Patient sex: F
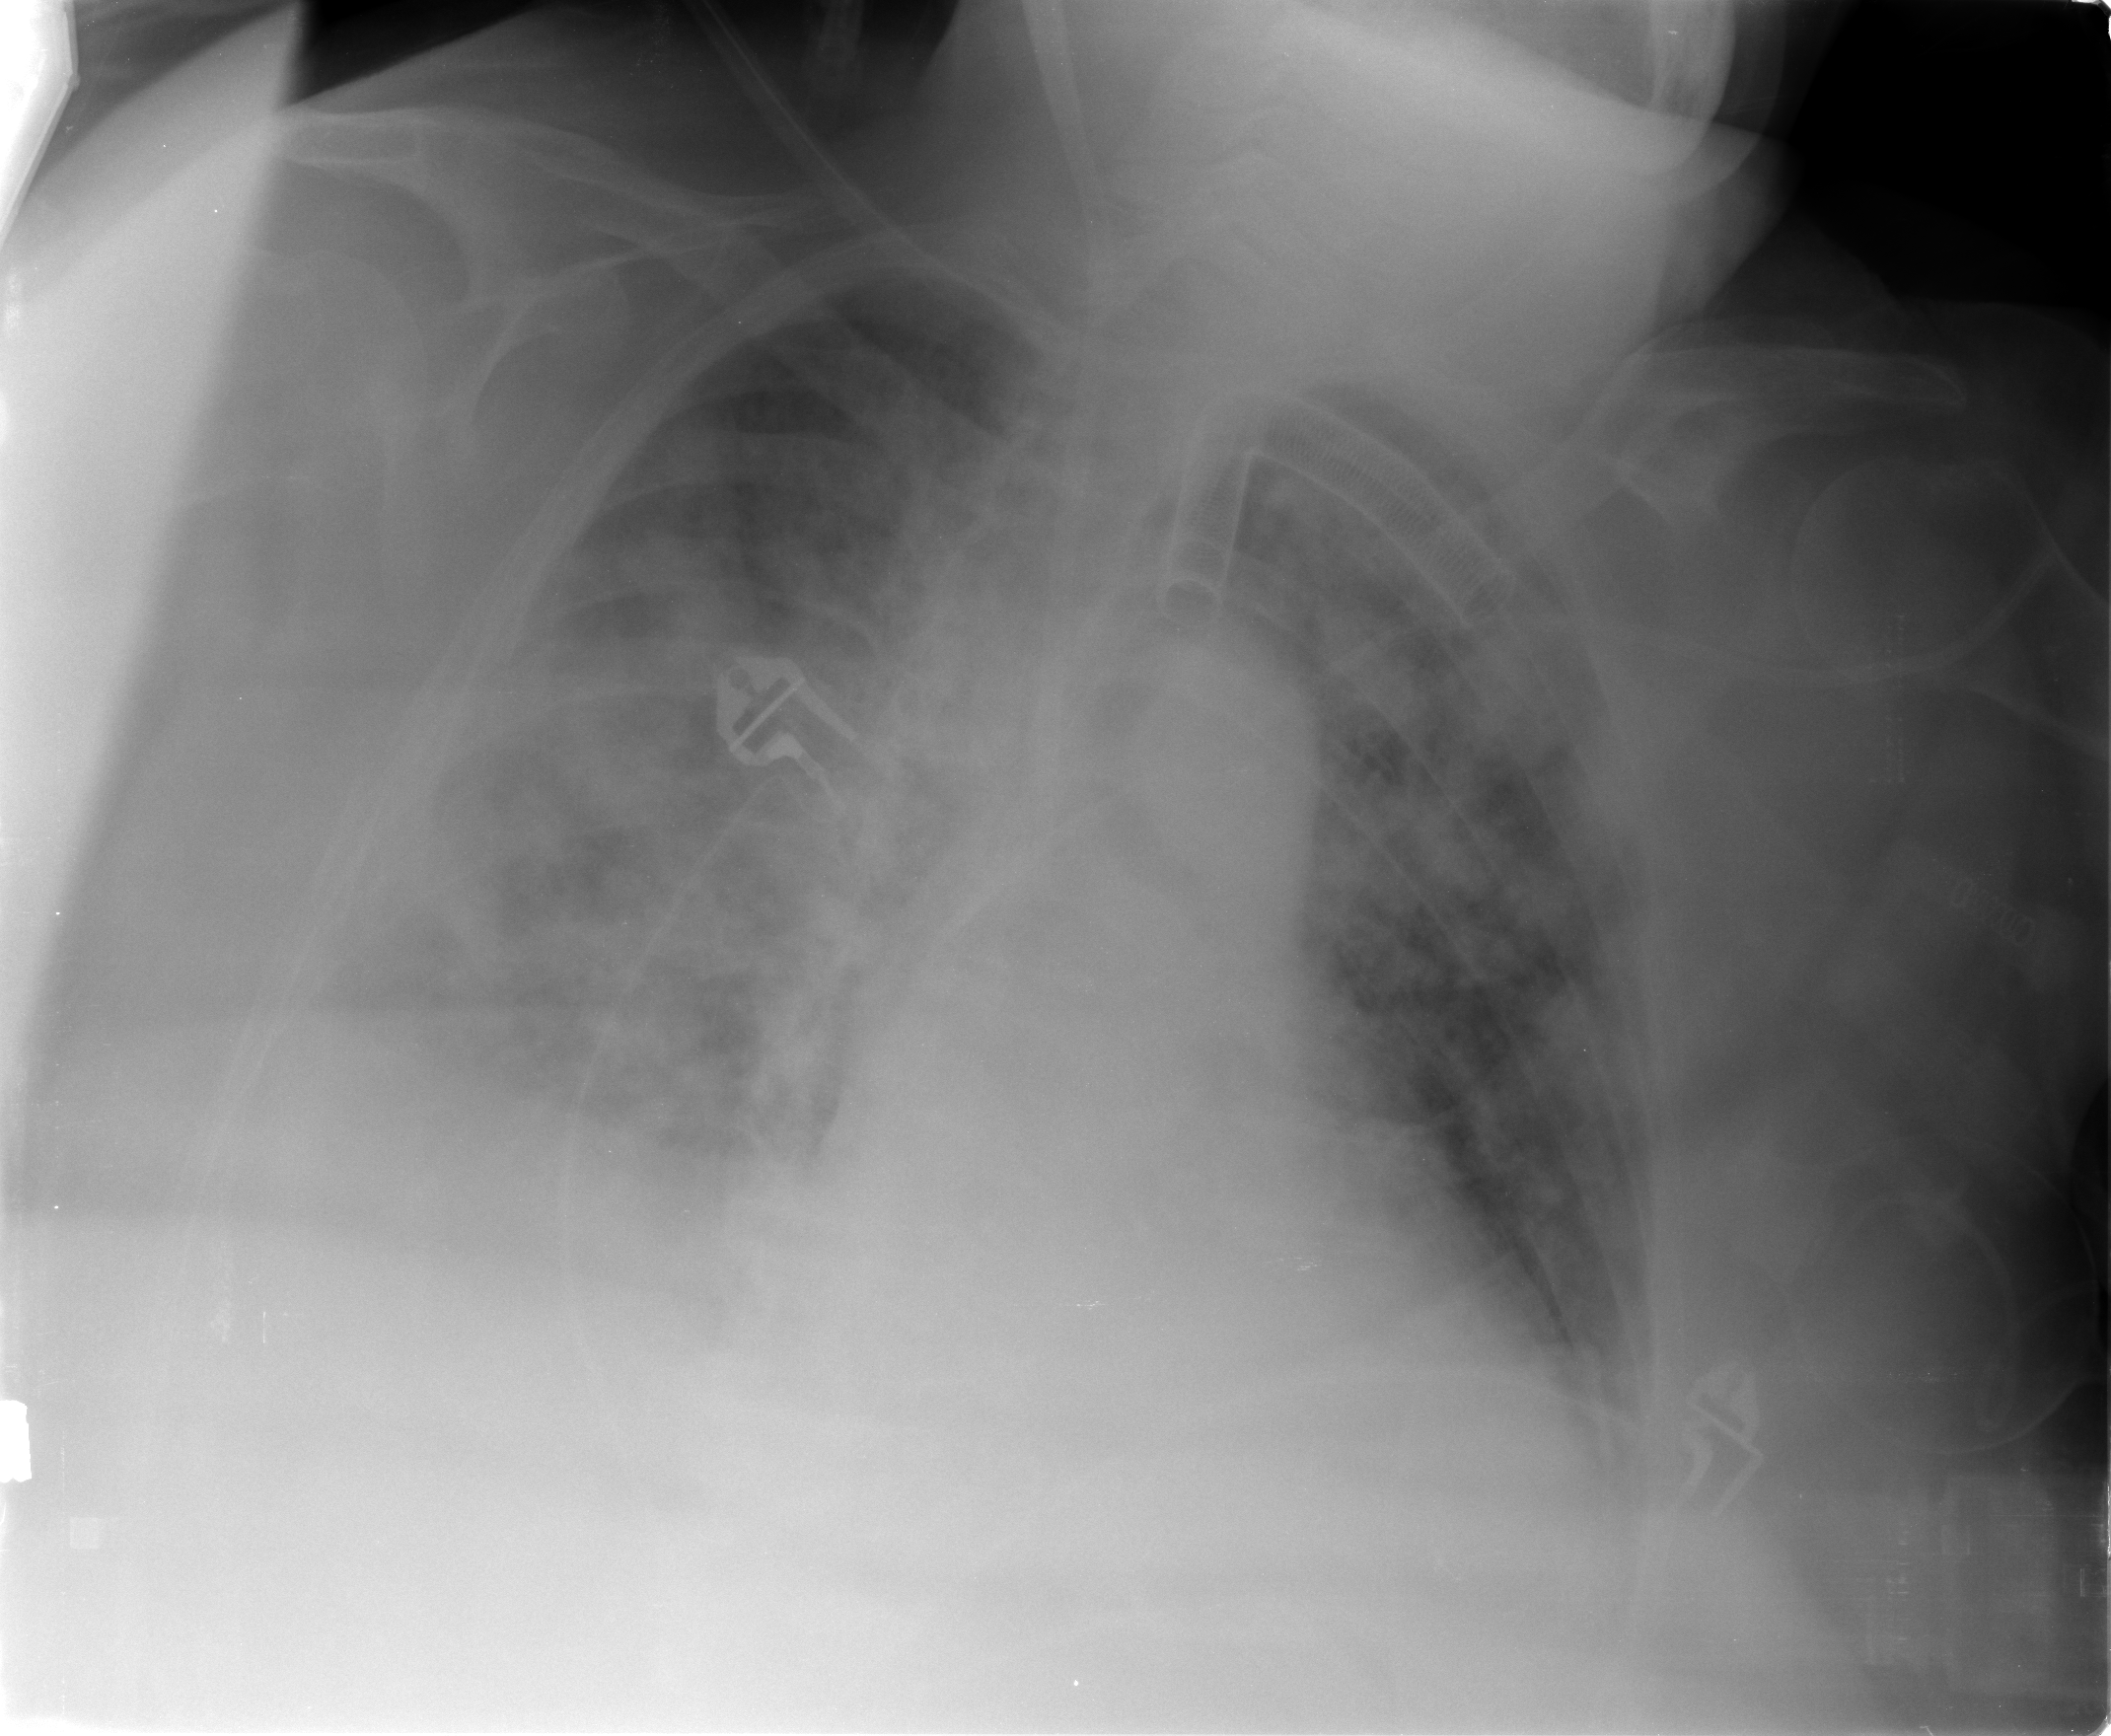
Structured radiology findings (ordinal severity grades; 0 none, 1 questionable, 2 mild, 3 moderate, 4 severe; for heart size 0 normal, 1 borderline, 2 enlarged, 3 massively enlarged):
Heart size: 1
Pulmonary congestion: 3
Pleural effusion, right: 3
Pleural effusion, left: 2
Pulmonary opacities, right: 3
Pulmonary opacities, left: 3
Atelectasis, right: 2
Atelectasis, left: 2